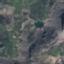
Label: HerbaceousVegetation